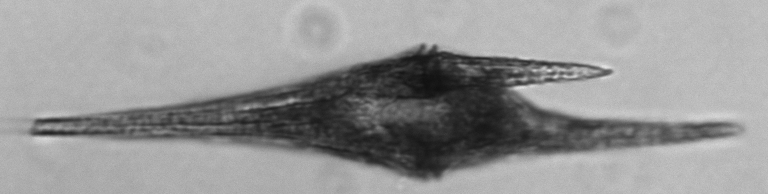
Label: Tripos_furca